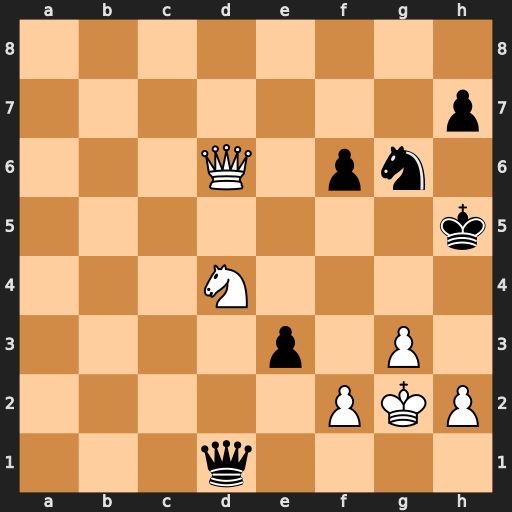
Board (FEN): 8/7p/3Q1pn1/7k/3N4/4p1P1/5PKP/3q4
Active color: w
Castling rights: -
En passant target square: -
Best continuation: Qd7 Nh4+ gxh4 Qg4+ Qxg4+